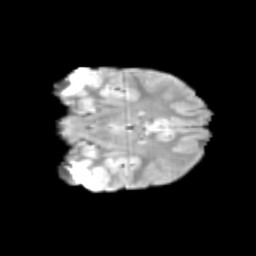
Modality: T2w
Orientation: coronal
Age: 10
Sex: female
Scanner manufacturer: siemens
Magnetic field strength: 3 T
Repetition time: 3.8 s
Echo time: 0.07 s